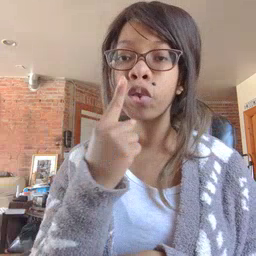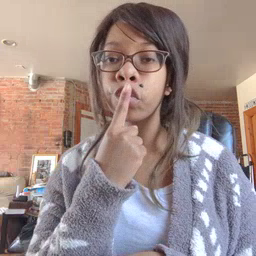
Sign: lips